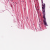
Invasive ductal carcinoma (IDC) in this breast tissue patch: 0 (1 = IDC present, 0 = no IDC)